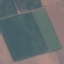
Land use / land cover: AnnualCrop